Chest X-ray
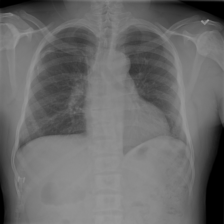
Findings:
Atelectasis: negative
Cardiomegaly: positive
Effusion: positive
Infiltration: negative
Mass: negative
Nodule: negative
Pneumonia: negative
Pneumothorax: negative
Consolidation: negative
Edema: negative
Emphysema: negative
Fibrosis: positive
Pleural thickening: negative
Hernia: negative